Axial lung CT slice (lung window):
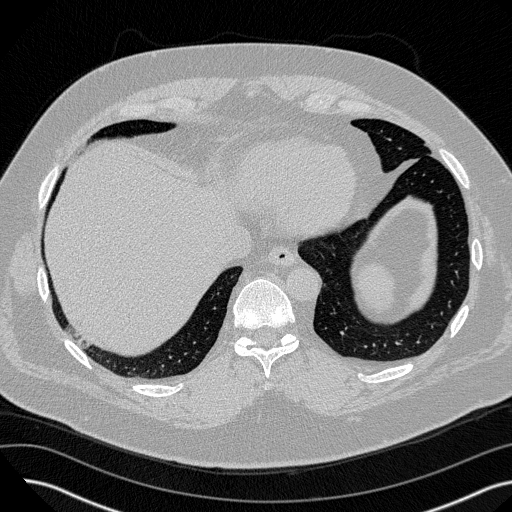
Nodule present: no